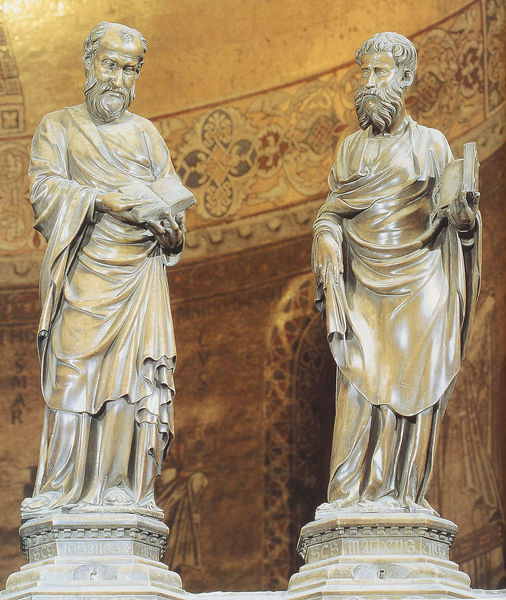
Titel: Säulenschranke (Ikonostase)
Künstler: Jacobello dalle Masegne
Standort: Venedig, S. Marco (EU - I - Venetien)
Schlagwörter: mann, holz, licht, marmor, männer, bart, bärtig, falten, johannes, sockel, stein, gelehrte, innenraum, kirche, gewand, gold, gewänder, skulptur, statue, schrift, bücher, bogen, zwei, lehrer, kuppel, glanz, glatze, lesen, ornamente, faltenwurf, plastik, zeigen, buch, seite, wissenschaftler, skulpturen, statuen, toga, schriftrolle, heilige, museum, jünger, prophet, weise, lehre, apostel, zwie, nebeneinander, evangelisten, bch, plstik, schüsselfalte, austausch, deutung, söckel